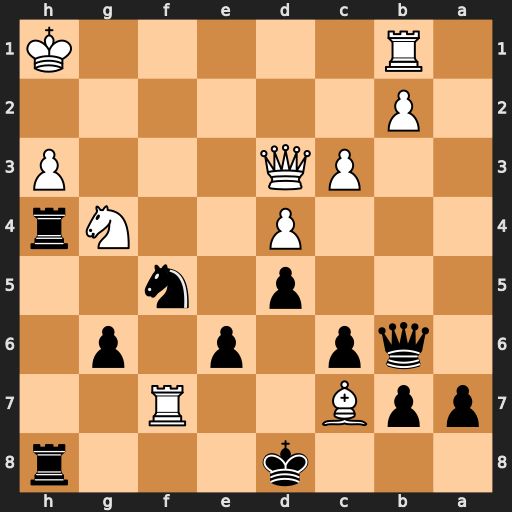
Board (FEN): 3k3r/ppB2R2/1qp1p1p1/3p1n2/3P2Nr/2PQ3P/1P6/1R5K
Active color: b
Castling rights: -
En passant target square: -
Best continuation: Qxc7 Rxc7 Rxh3+ Qxh3 Rxh3+ Kg2 Rg3+ Kf2 Kxc7